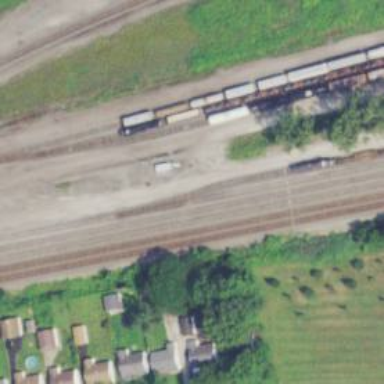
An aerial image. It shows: Railway yard used for servicing trains.